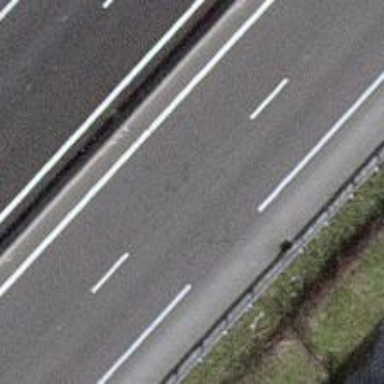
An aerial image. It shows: Trunk highway designated for motor vehicles.